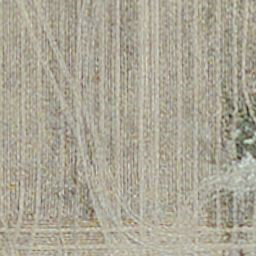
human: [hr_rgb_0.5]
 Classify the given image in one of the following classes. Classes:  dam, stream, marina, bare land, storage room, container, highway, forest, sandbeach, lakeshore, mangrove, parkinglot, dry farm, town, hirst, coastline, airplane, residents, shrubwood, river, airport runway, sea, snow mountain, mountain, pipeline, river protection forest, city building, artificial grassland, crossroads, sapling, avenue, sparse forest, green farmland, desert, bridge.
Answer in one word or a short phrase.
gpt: dry farm